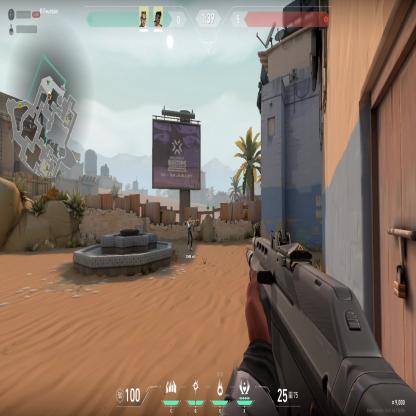
Label: teammate